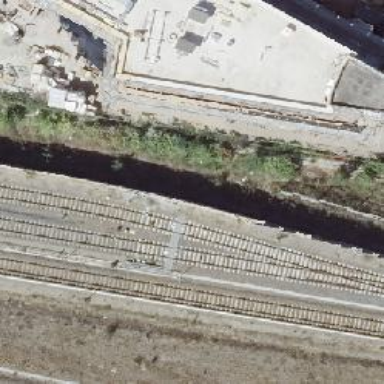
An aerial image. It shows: Wedge used for railway derailment.